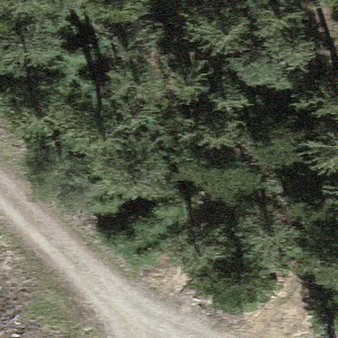
Label: other